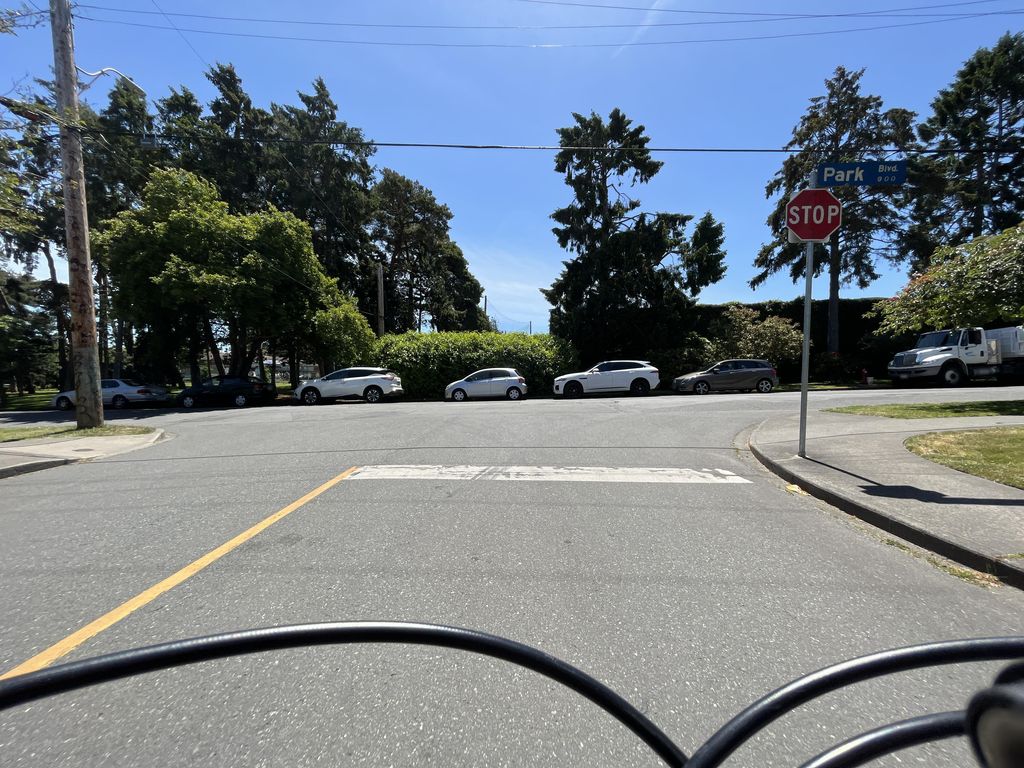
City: victoria